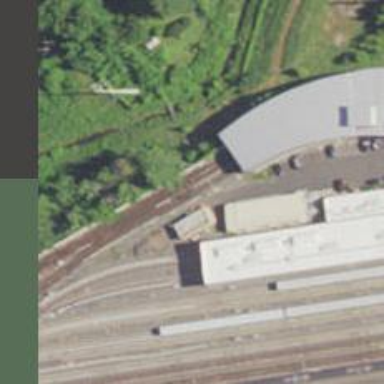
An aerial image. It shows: Electrified rail service yard.